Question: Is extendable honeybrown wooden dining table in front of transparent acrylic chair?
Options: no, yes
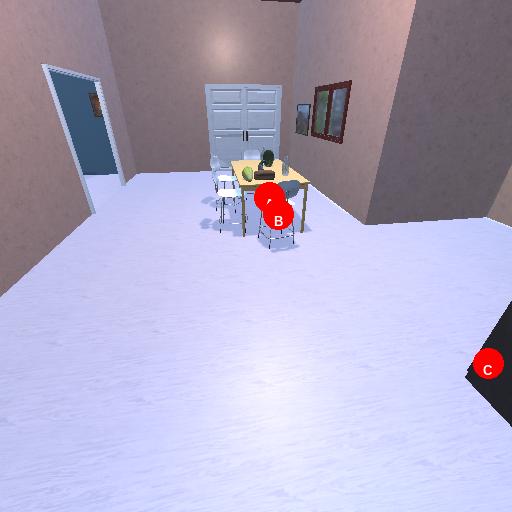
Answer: no